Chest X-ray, AP view. Patient: 58 years old, sex F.
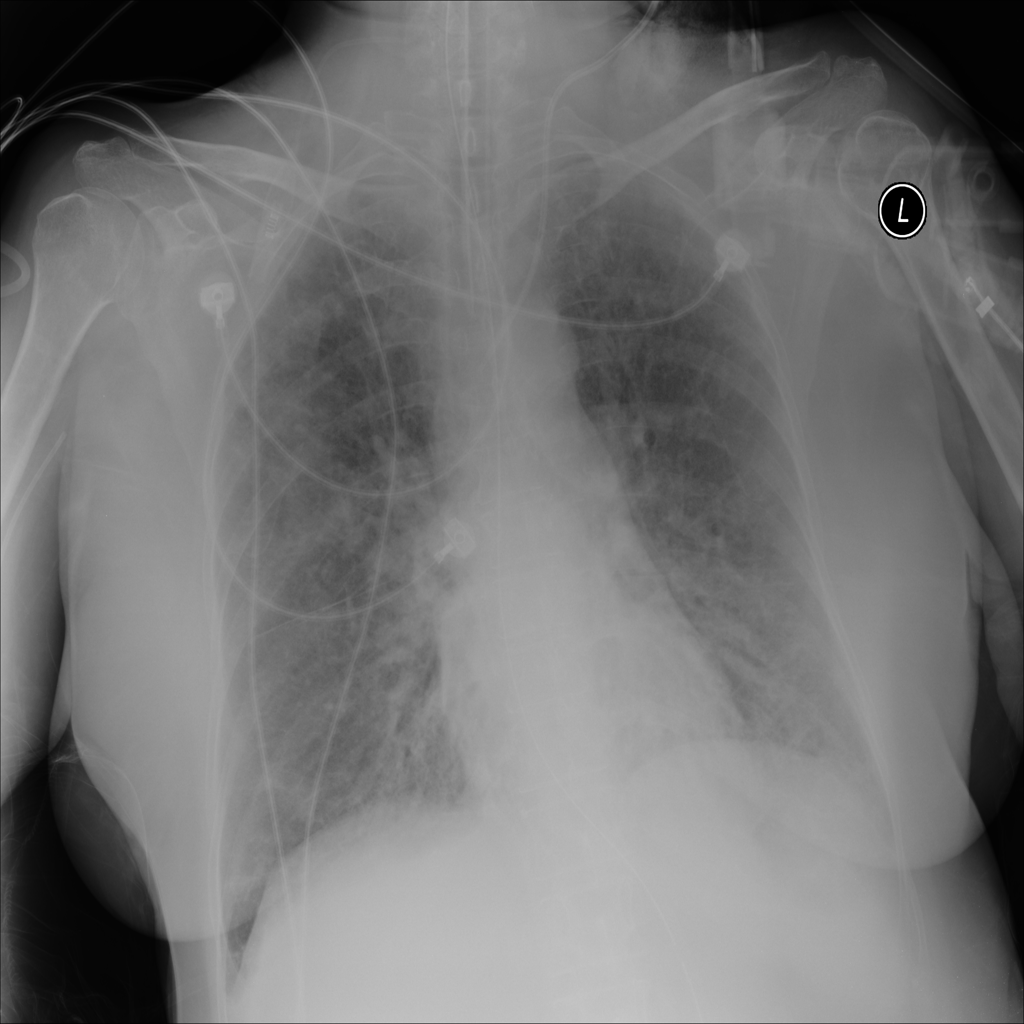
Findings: No Finding